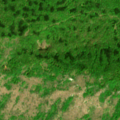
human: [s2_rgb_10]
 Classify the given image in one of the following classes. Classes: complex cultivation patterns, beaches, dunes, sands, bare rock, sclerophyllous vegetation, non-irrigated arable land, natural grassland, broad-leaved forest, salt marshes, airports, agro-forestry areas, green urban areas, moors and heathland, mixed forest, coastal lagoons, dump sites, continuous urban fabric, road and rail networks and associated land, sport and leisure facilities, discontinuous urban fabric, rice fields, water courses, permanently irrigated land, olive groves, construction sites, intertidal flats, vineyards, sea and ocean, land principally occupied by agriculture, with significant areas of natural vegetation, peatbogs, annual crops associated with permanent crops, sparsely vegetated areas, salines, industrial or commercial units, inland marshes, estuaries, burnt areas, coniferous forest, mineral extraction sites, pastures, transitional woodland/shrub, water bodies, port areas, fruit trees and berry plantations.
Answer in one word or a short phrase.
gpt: broad-leaved forest, natural grassland